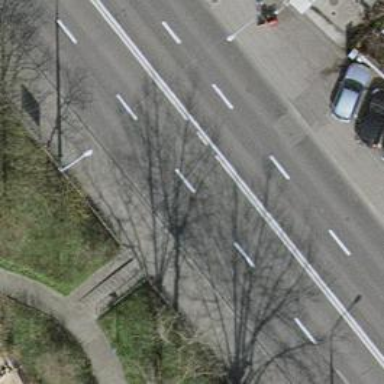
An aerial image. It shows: Set of steps on the road.